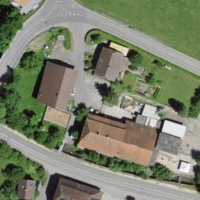
EUNIS habitat code: 55
Species observed at this site:
Chelidonium majus